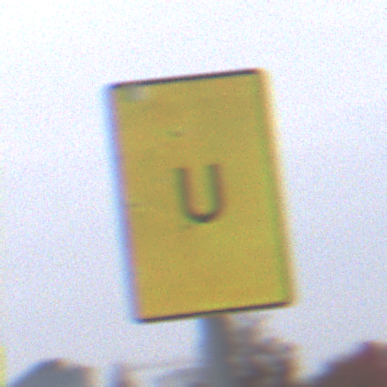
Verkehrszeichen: AnkuendigungOderFortsetzungUmleitungOhnePfeilsymbol
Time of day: Midday
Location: Outdoor (Suburban)
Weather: Overcast
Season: NotSpecified
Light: Natural